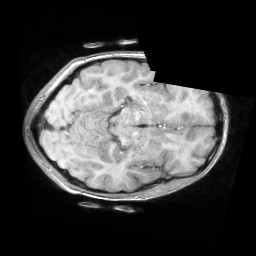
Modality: T1w
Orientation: axial